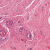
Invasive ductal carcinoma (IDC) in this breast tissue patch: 0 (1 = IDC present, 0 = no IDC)